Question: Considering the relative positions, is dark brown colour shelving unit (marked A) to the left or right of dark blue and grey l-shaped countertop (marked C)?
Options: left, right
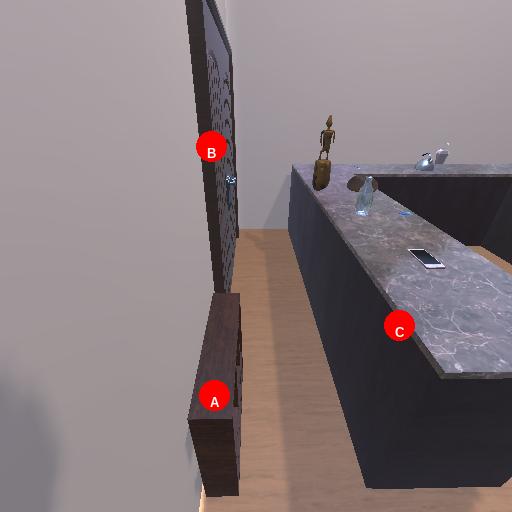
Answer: left